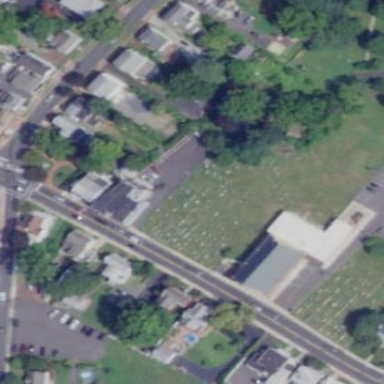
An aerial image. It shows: Cemetery.